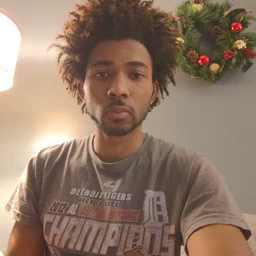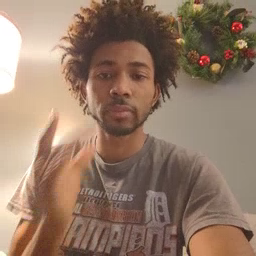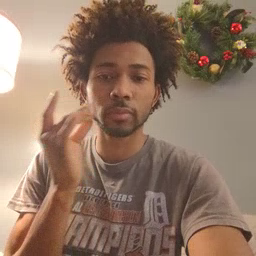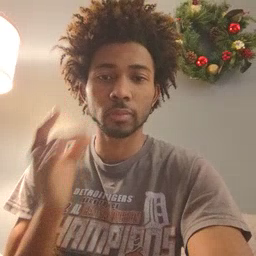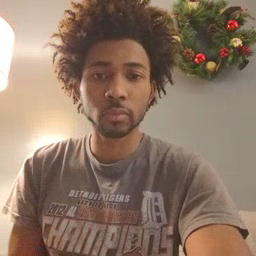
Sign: cat